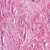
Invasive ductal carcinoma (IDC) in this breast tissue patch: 0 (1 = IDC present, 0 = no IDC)